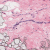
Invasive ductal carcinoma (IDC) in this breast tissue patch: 0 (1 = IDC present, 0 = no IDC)